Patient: sex M, age 85
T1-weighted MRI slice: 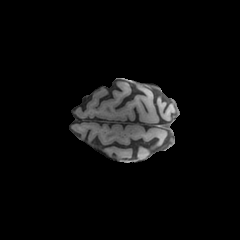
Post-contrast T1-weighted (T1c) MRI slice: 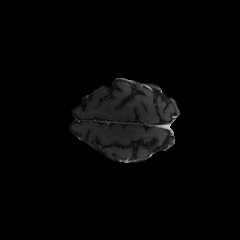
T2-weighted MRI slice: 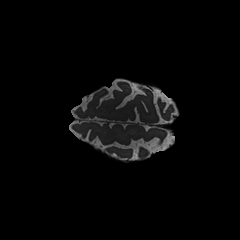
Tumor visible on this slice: yes
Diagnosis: Glioblastoma, IDH-wildtype
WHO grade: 4